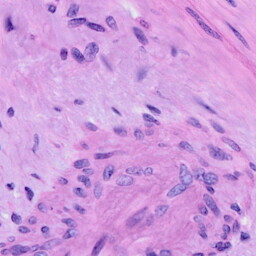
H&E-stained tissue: Cervix